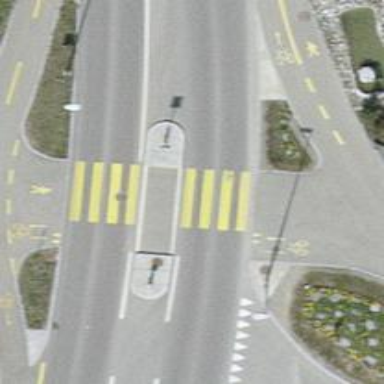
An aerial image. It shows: Path with cycleway crossing.